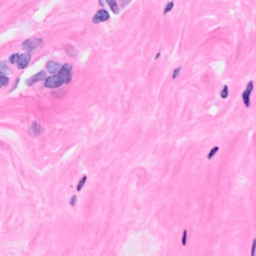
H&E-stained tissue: Breast